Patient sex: M
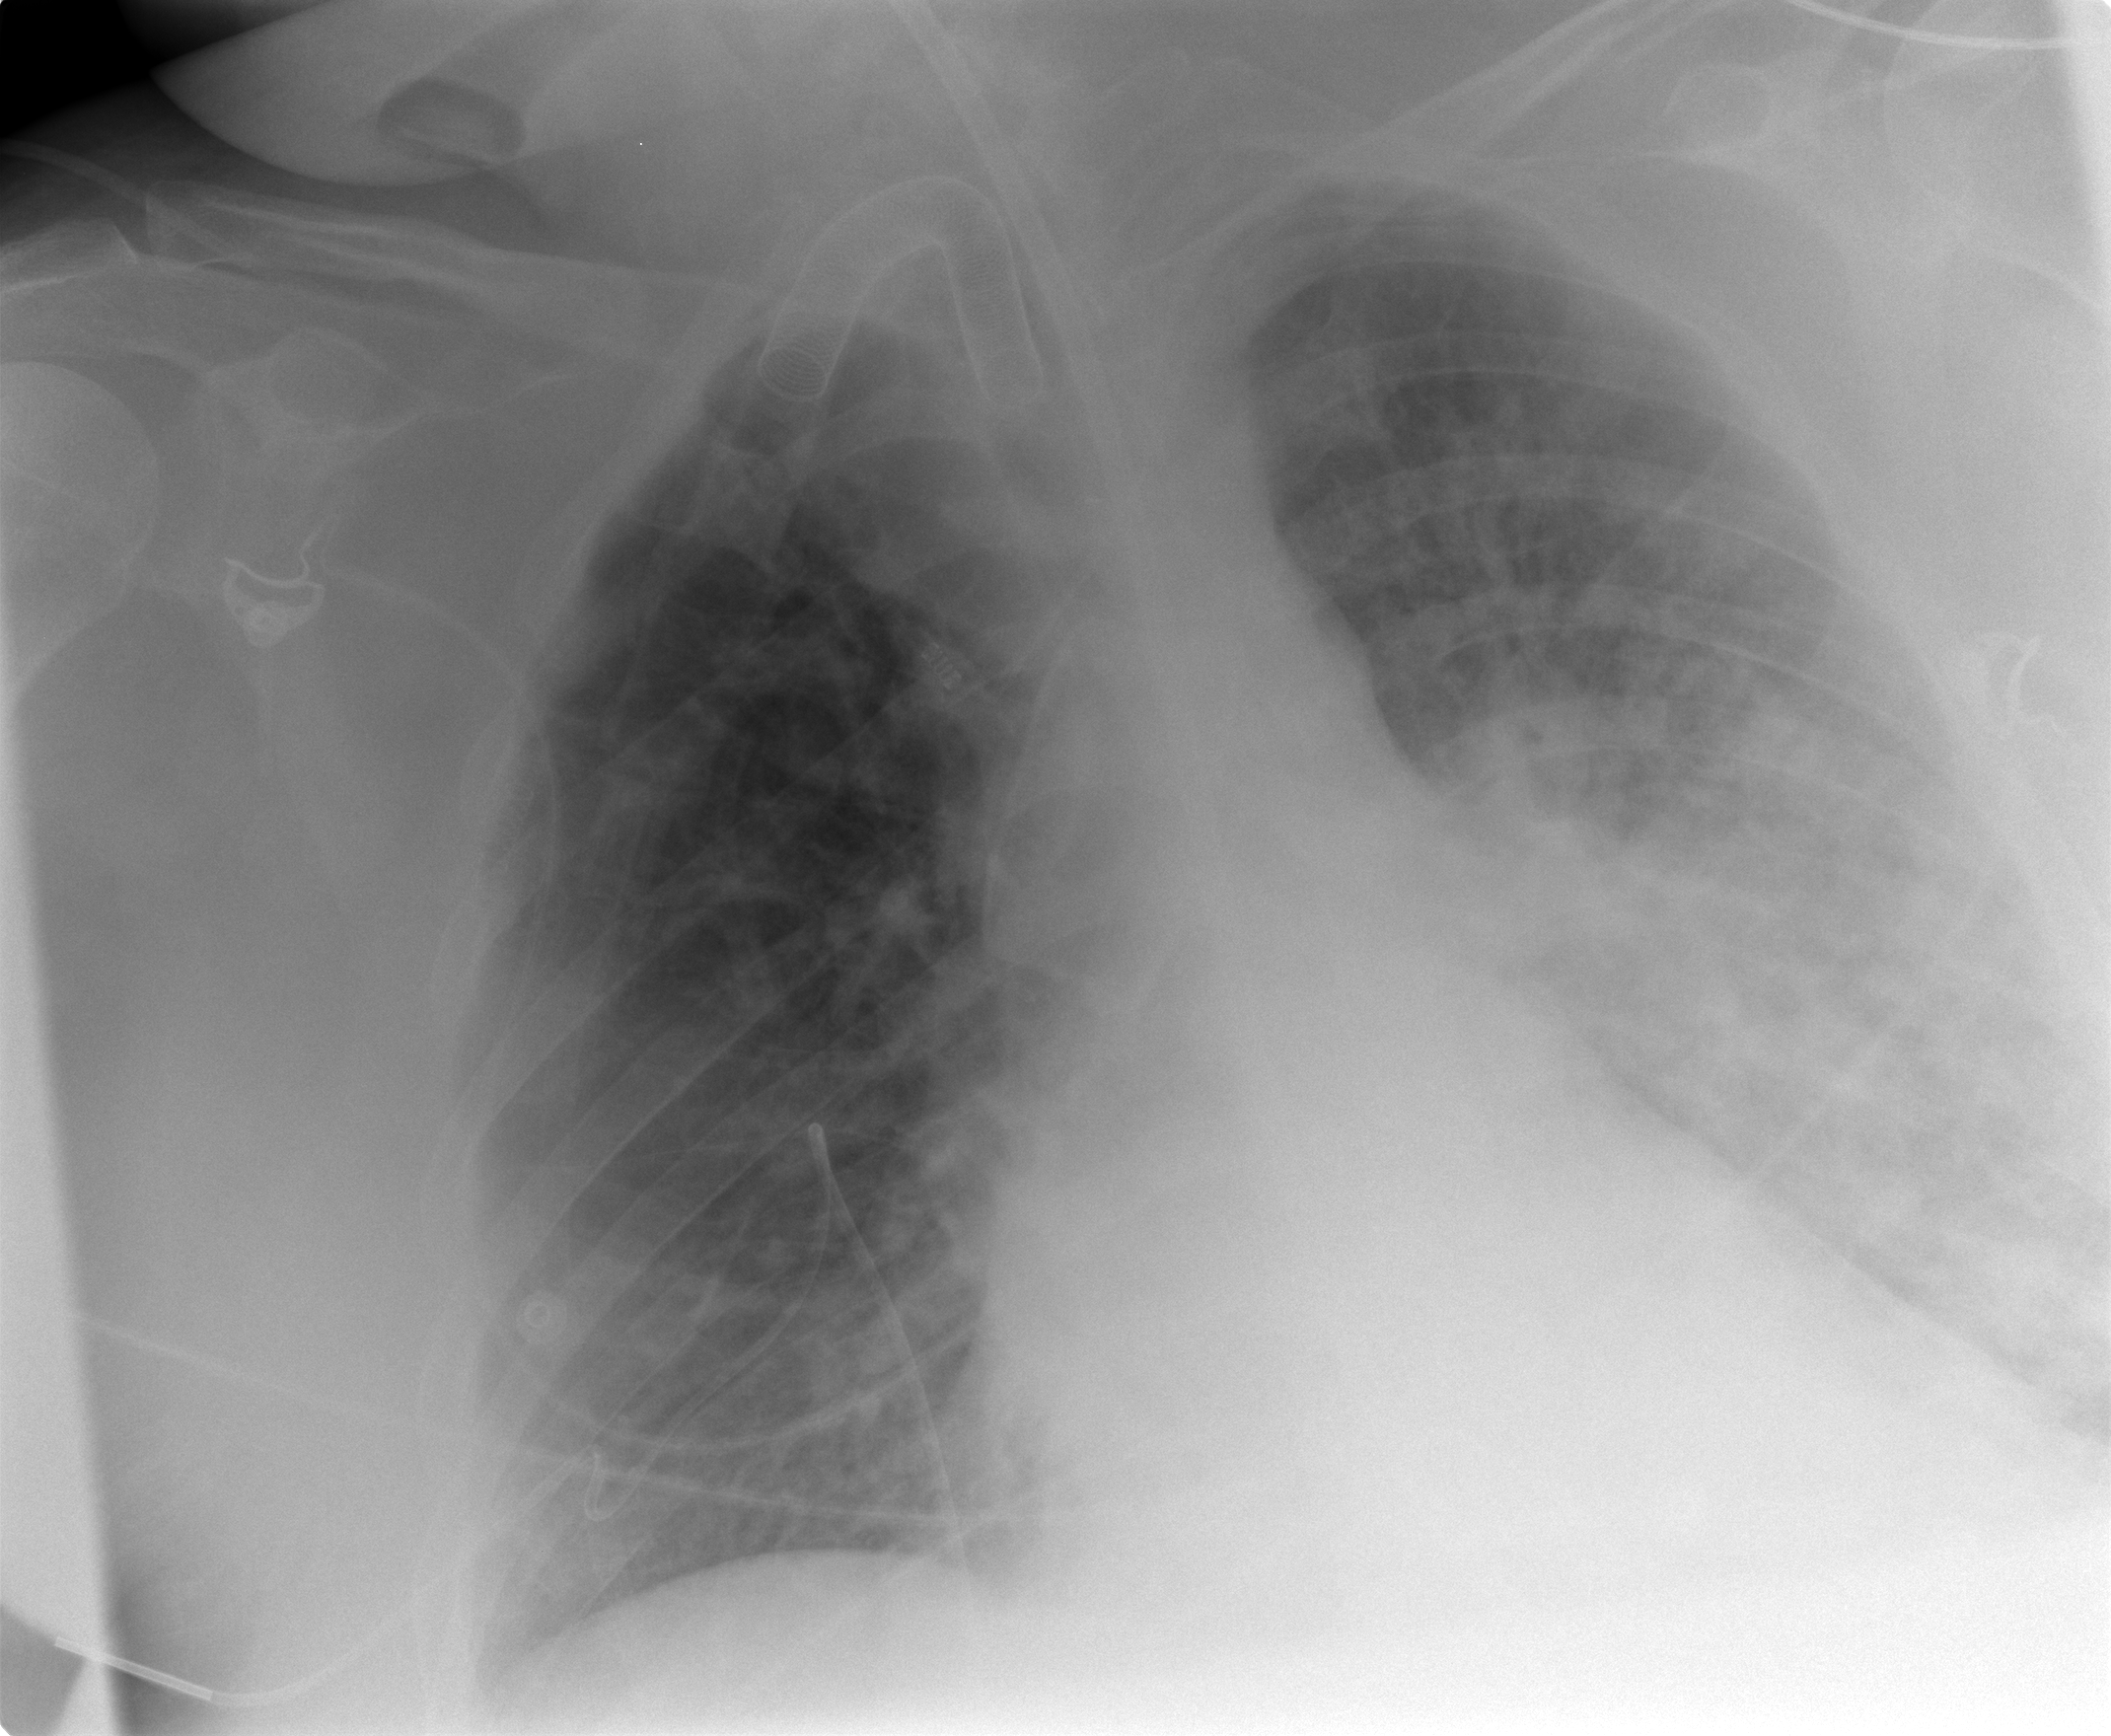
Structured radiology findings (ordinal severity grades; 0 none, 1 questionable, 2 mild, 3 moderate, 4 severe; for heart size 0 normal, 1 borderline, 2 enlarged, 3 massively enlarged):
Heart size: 0
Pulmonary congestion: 1
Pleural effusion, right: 0
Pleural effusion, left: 0
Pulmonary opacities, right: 2
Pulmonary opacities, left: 4
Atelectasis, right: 2
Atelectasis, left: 4